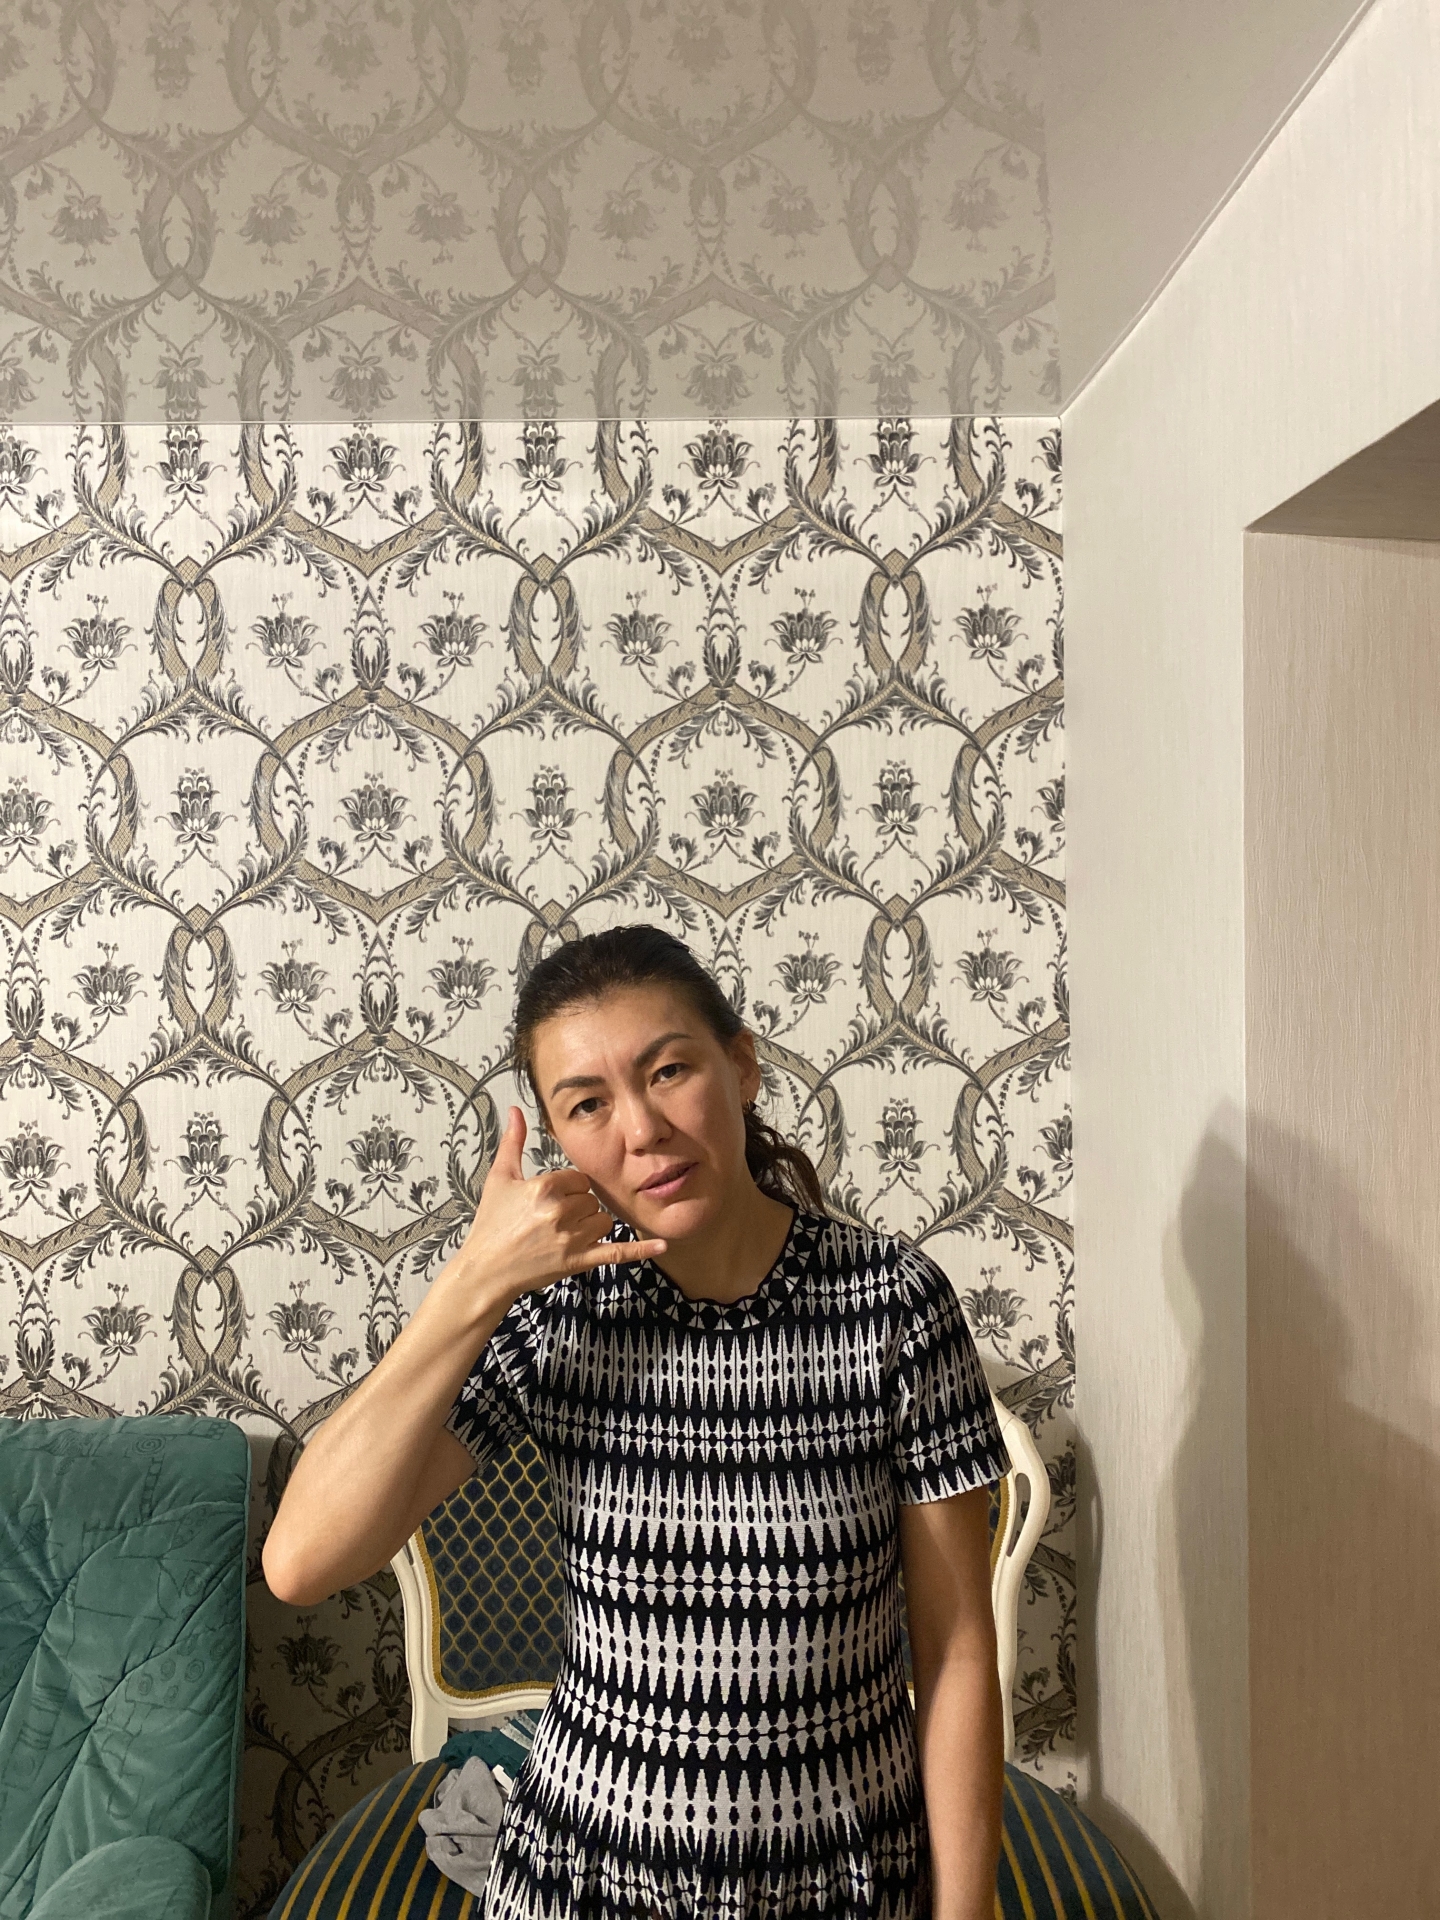
Label: clear